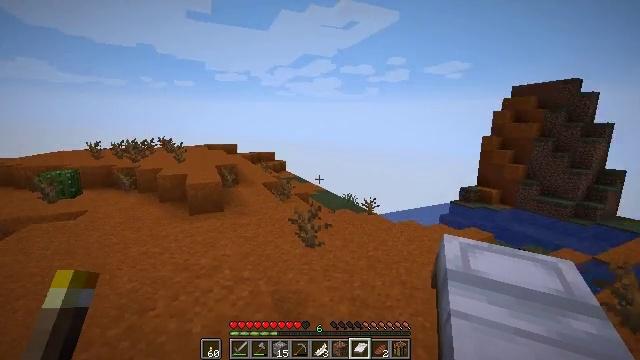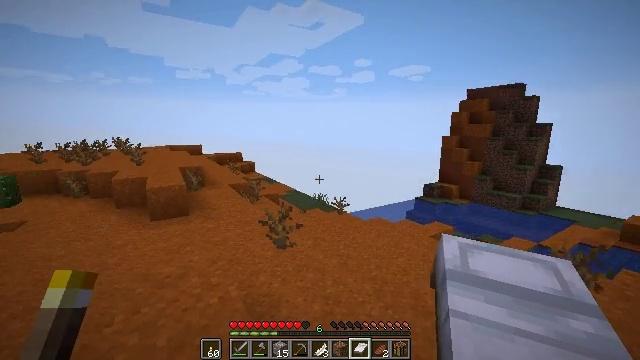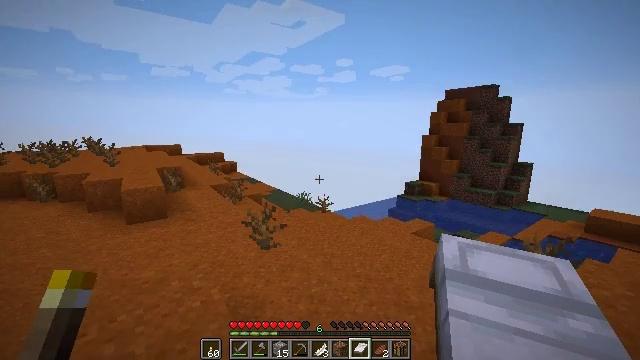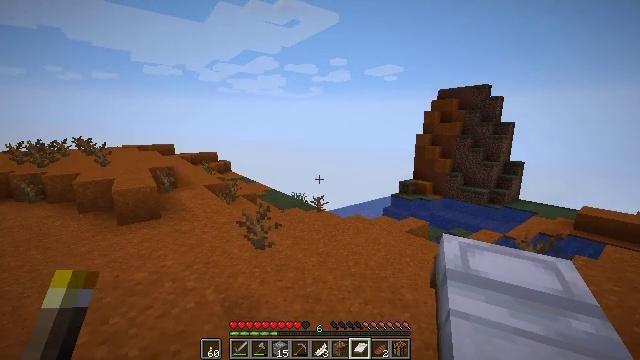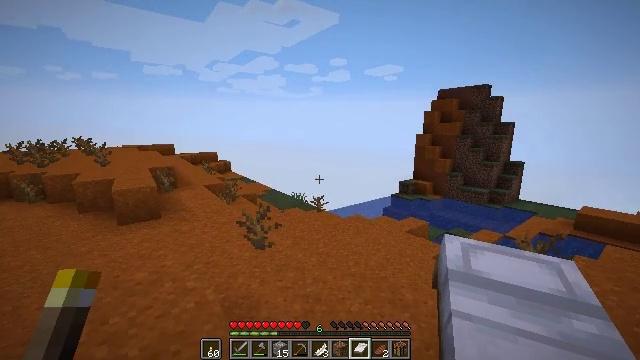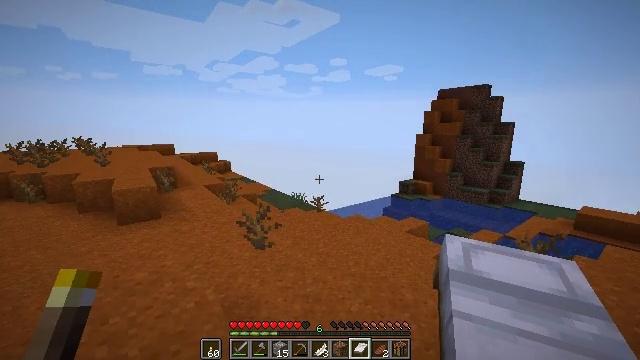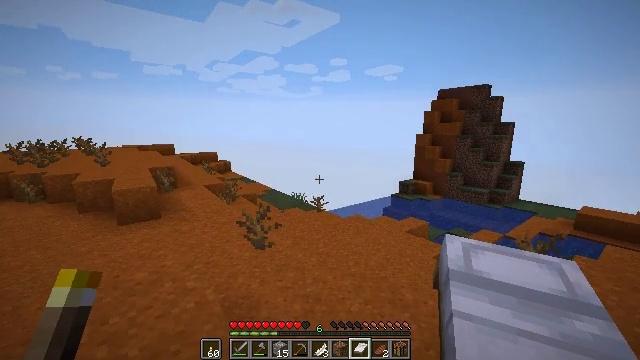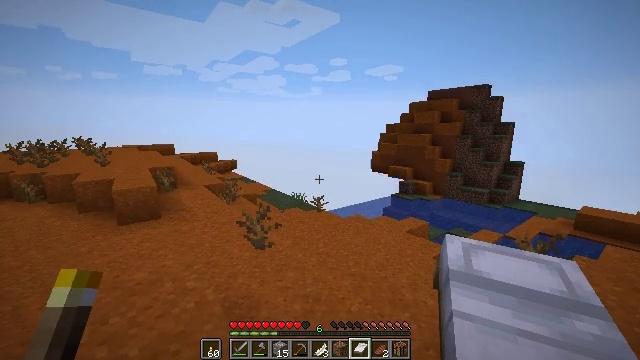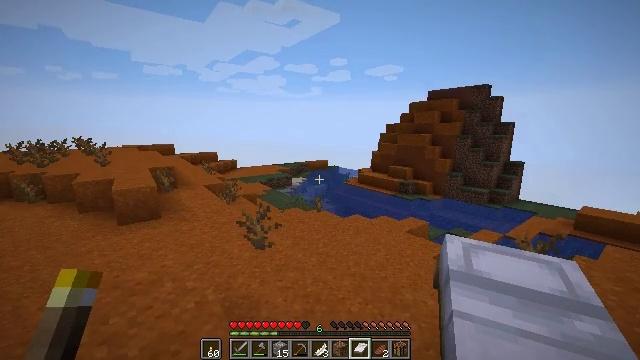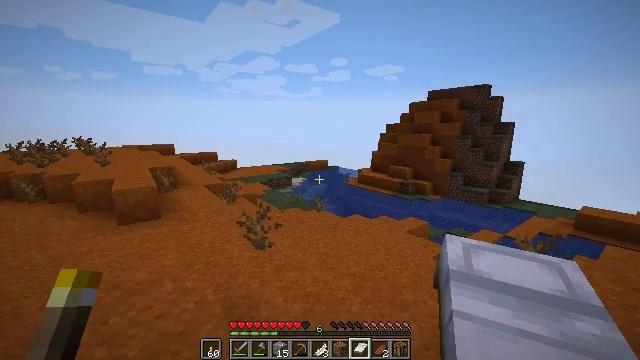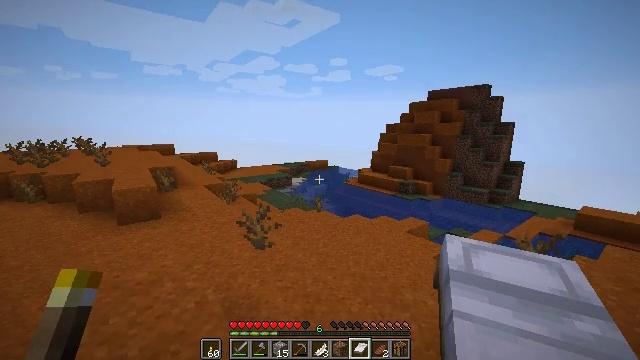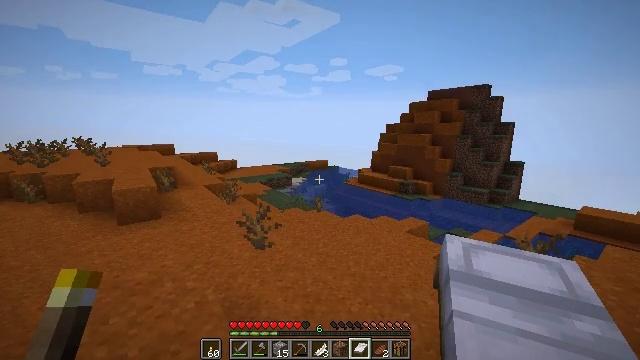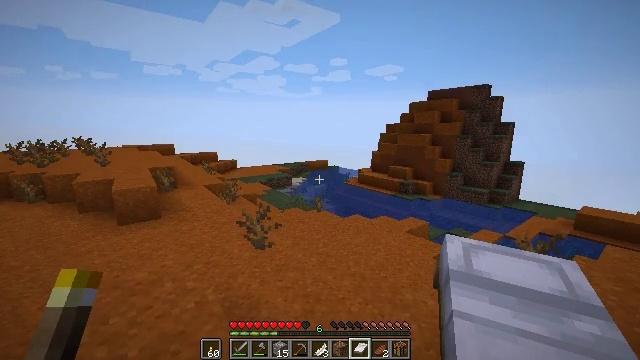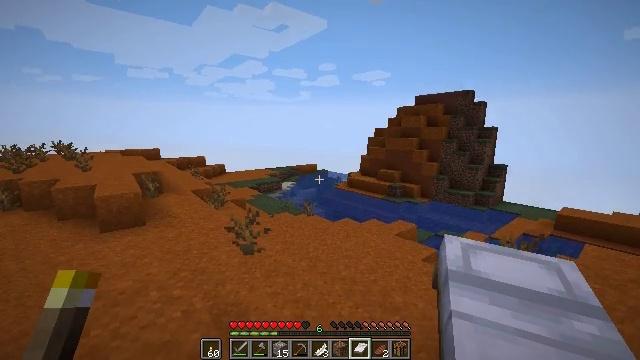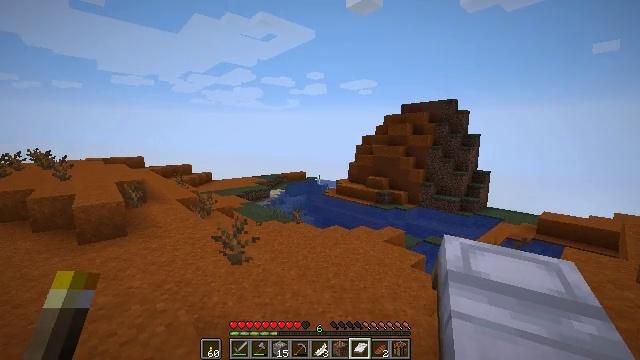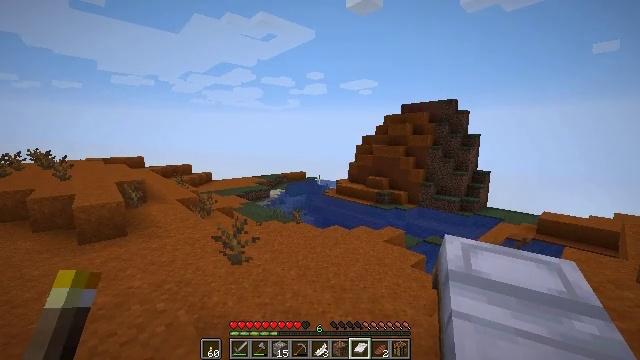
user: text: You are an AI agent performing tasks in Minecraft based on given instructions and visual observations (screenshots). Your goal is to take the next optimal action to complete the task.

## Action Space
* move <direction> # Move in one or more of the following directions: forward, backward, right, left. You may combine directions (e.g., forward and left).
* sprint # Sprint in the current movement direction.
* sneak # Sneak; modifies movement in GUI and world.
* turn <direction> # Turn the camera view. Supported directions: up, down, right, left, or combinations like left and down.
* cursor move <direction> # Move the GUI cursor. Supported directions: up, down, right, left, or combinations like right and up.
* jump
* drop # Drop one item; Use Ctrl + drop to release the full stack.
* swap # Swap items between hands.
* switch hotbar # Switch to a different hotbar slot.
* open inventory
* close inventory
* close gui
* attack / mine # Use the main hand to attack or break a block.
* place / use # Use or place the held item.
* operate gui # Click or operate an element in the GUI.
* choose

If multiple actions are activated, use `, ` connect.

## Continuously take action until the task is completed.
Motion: motion action
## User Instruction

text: Gather sugar cane for crafting.
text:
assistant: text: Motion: turn right, attack / mine
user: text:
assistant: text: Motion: turn right, attack / mine
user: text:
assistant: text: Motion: turn right, attack / mine
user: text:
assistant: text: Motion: attack / mine
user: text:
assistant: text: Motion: attack / mine
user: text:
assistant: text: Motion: attack / mine
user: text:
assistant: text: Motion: attack / mine
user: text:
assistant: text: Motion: attack / mine
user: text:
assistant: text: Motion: attack / mine
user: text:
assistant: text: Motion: attack / mine
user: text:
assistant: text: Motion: attack / mine
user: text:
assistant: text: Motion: attack / mine
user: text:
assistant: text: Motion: turn right, attack / mine
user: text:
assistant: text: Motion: turn right and up, attack / mine
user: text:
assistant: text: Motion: attack / mine
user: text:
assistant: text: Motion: attack / mine
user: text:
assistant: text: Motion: attack / mine
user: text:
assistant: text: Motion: attack / mine
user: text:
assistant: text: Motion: attack / mine
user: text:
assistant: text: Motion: attack / mine
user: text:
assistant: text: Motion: attack / mine
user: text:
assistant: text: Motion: attack / mine
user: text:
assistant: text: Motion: attack / mine
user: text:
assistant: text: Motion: turn right and down, attack / mine
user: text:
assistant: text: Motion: turn right, attack / mine
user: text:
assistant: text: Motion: turn right, attack / mine
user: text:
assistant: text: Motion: turn right, attack / mine
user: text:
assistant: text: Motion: turn right and down, attack / mine
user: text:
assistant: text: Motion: turn right and down, attack / mine
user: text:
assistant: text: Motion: turn right and down, attack / mine